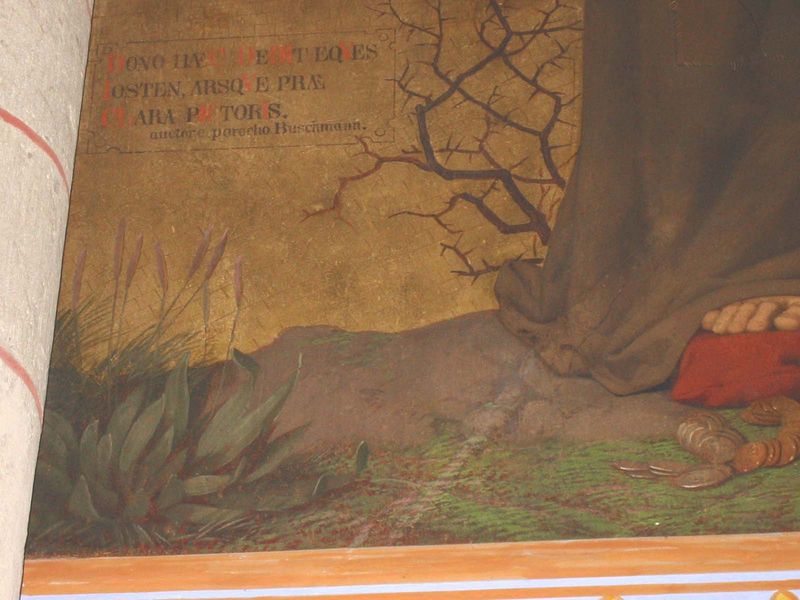
Titel: Quirinus-Münster in Neuss (St. Quirin)
Künstler: Wolbero
Standort: Neuss, Quirinus-Münster (EU - D - NRW)
Schlagwörter: baum, fuß, gelb, grün, äste, ausschnitt, blumen, braun, kleid, skizze, zeichnung, gras, rot, tuch, wiese, beige, alt, erde, schilf, strauch, zweige, boden, gewand, gold, kutte, pflanze, pflanzen, schrift, weizen, kissen, zehen, grass, versteckt, buch, erdboden, geld, druck, titel, seite, illustration, entwurf, buchdeckel, cover, deckblatt, umschlag, geäst, dornen, gerste, versteck, münze, latein, münzen, dorn, taler, pfanzen, clara, buschmann, wiese gräser